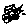
Label: car